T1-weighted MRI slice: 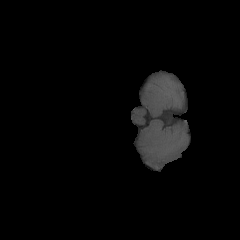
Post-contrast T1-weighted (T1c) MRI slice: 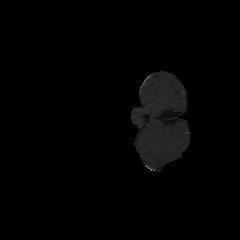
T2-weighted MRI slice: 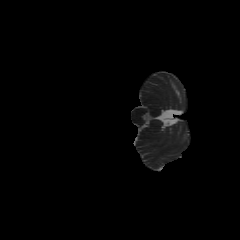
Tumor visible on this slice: no